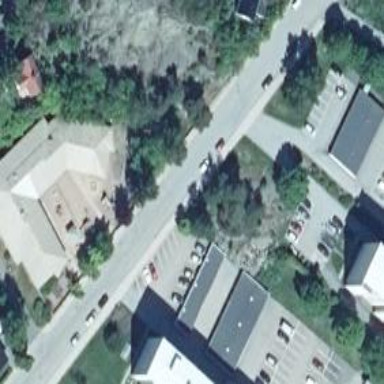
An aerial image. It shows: Asphalt parking lane.